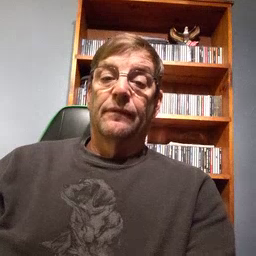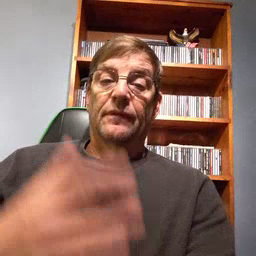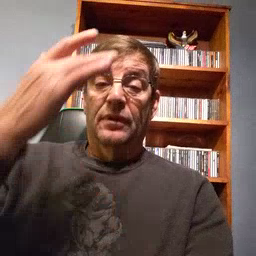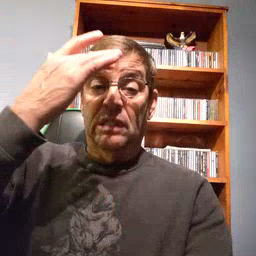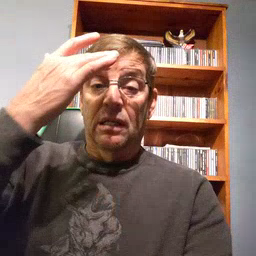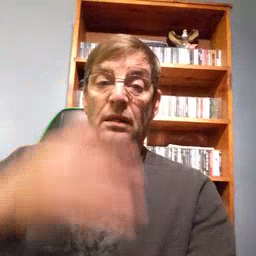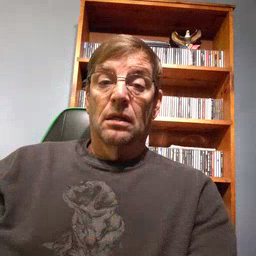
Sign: sick